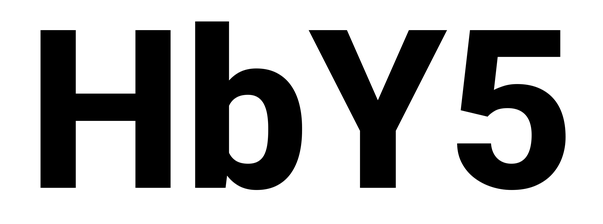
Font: Roboto_ExtraBold